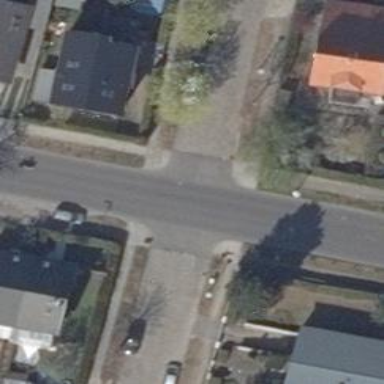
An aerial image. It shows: Unmarked crossing on the road.